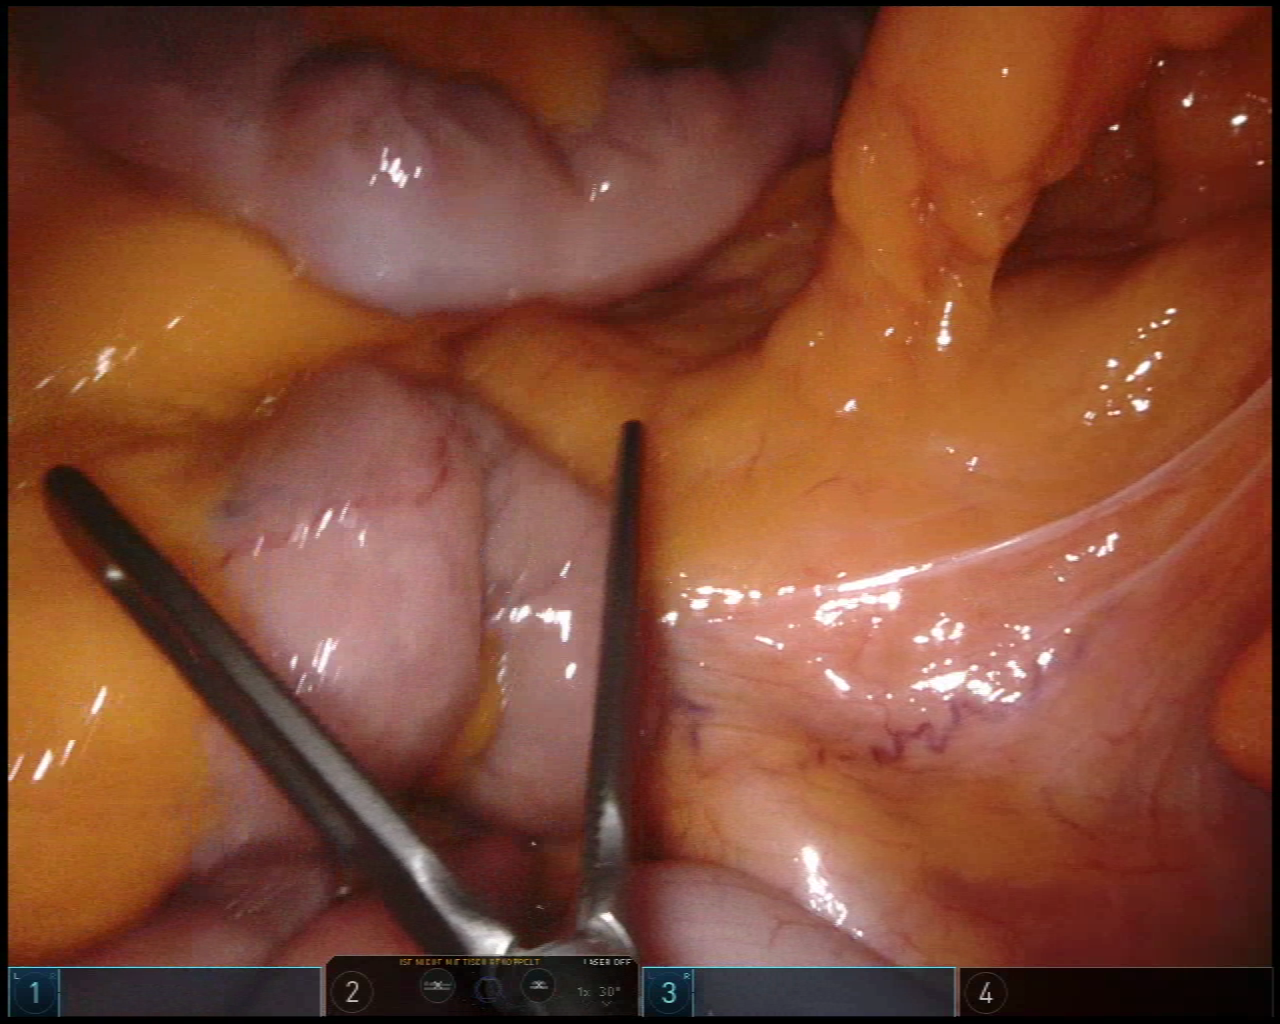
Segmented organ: small_intestine
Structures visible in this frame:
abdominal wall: no
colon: no
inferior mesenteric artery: no
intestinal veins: no
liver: no
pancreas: no
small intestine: yes
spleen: no
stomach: no
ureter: no
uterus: no
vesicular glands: no